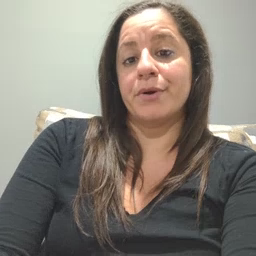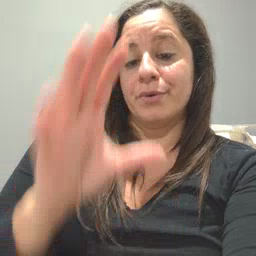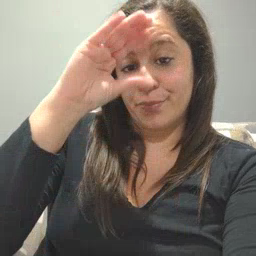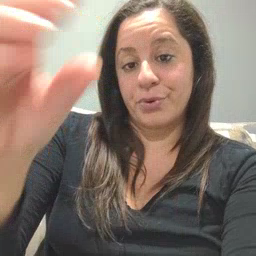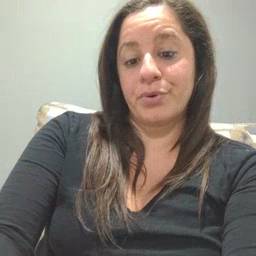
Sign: boy